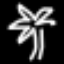
Label: palm tree